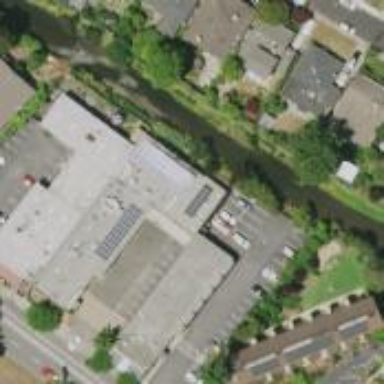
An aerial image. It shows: Veterinary facility.